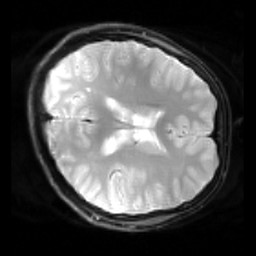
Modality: inplaneT2
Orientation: axial
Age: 19
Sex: female
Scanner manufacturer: siemens
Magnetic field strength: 3 T
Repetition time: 5 s
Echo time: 0.034 s